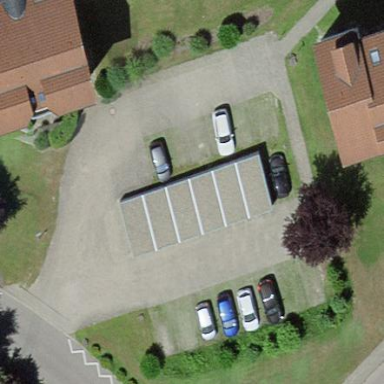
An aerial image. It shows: Group of garages.